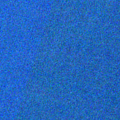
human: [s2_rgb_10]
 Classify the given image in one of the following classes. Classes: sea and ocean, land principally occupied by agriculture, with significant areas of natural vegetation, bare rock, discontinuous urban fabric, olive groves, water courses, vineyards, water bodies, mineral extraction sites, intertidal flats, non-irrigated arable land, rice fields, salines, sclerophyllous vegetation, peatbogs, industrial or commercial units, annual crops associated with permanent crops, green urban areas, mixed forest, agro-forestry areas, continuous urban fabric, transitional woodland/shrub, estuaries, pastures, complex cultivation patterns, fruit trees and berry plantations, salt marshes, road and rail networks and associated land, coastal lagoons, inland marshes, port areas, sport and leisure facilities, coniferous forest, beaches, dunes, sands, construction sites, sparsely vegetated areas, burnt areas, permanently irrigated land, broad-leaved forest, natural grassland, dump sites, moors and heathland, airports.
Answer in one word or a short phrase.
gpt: sea and ocean